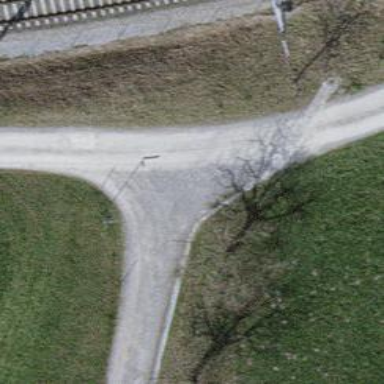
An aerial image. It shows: Gravel track on bridge with grade 3 tracktype.